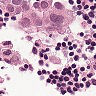
Metastatic tissue present: yes